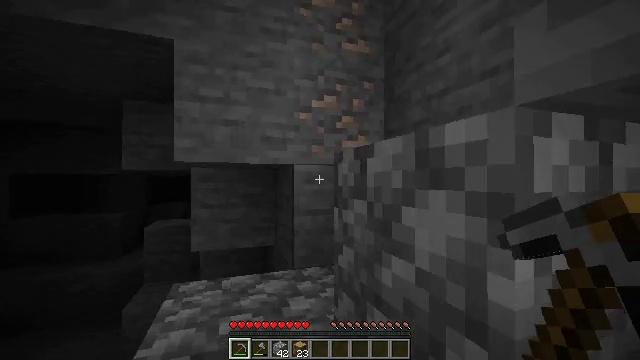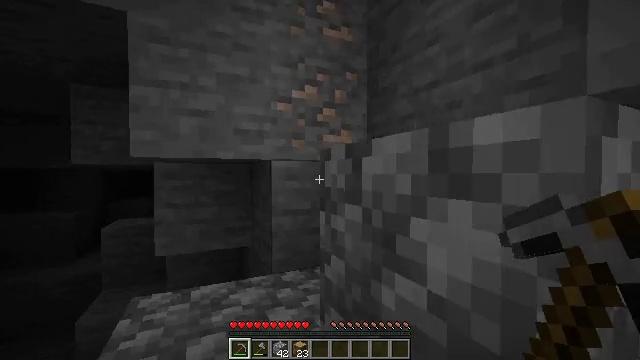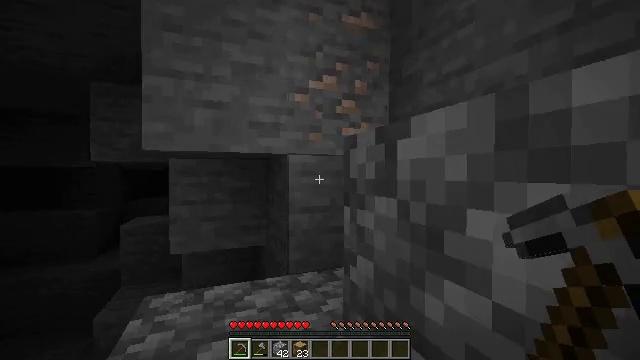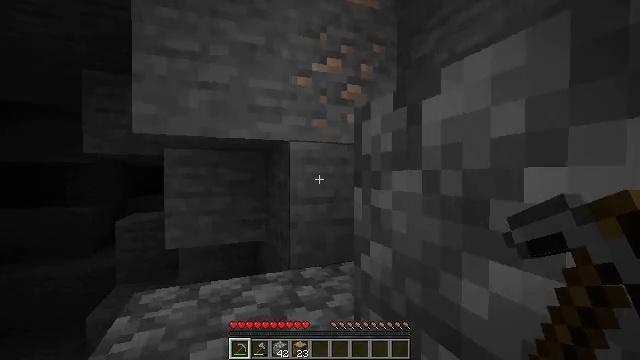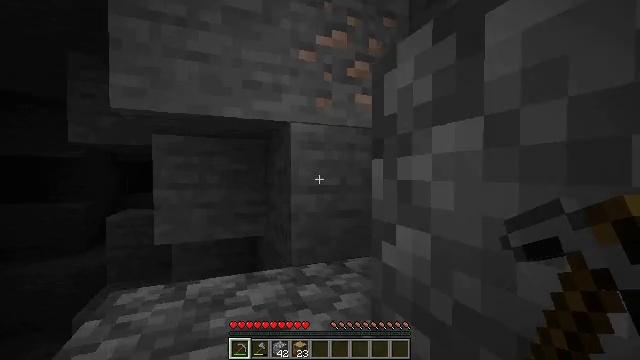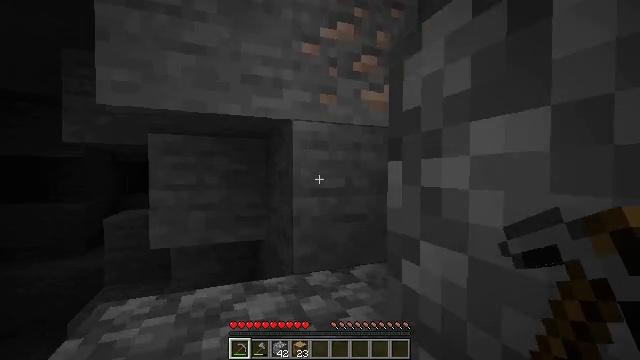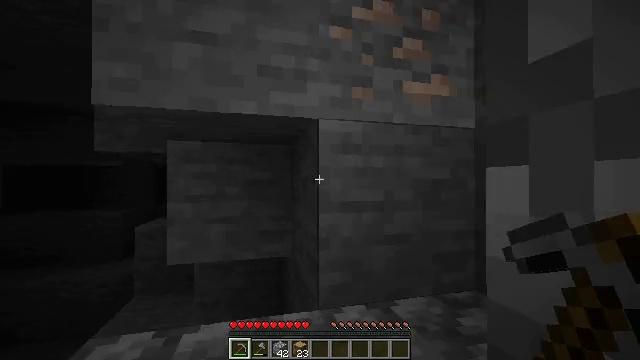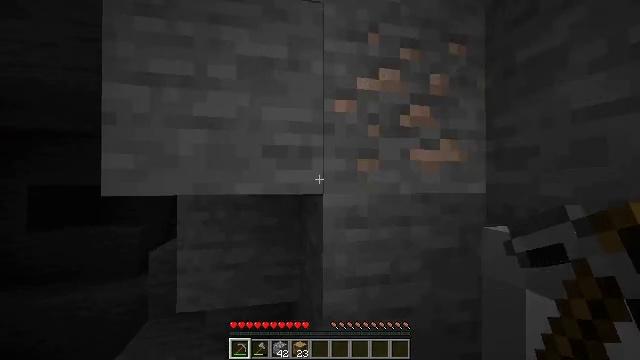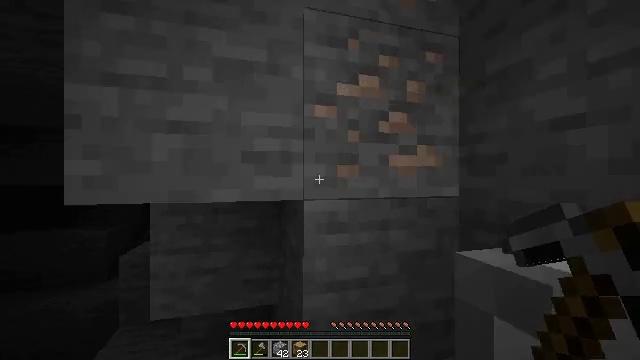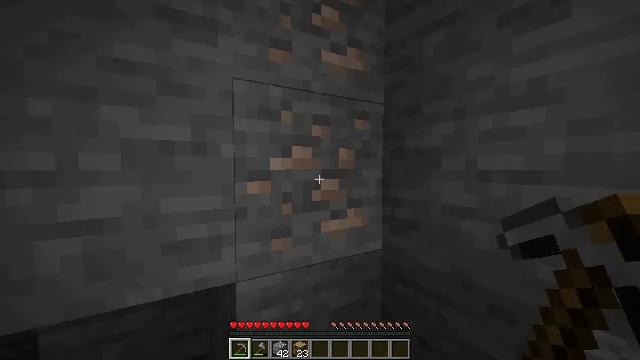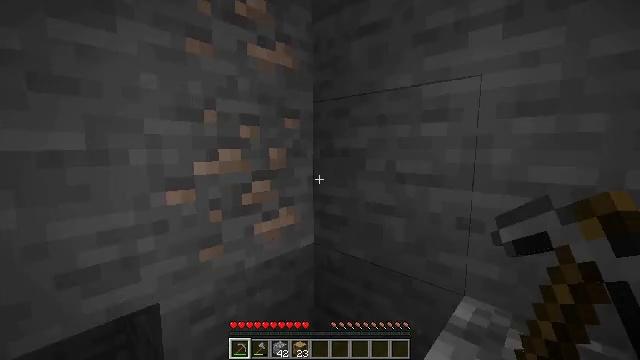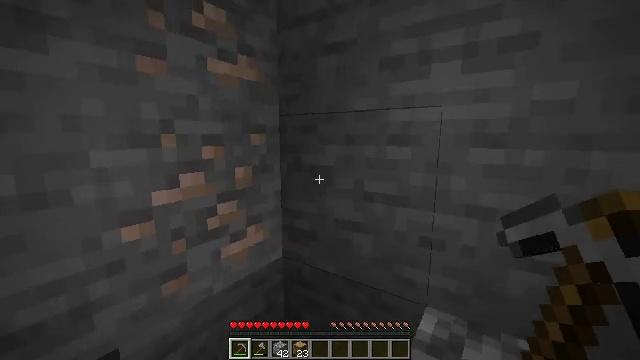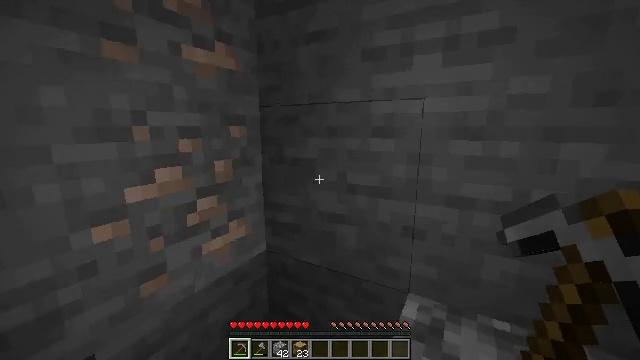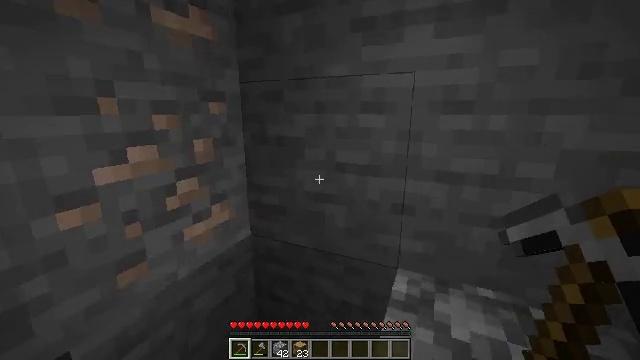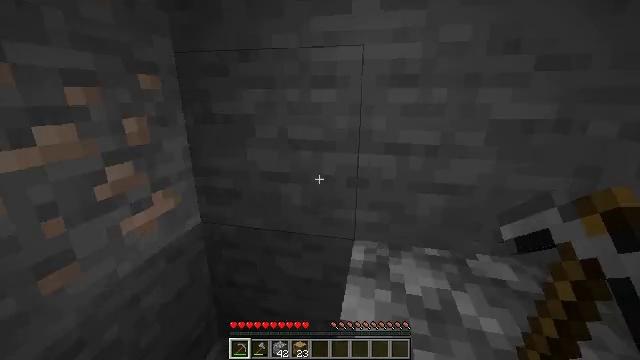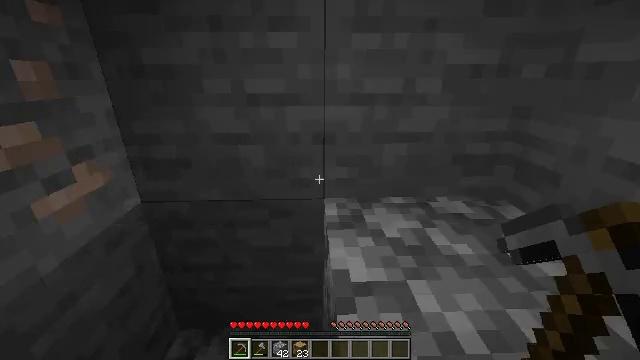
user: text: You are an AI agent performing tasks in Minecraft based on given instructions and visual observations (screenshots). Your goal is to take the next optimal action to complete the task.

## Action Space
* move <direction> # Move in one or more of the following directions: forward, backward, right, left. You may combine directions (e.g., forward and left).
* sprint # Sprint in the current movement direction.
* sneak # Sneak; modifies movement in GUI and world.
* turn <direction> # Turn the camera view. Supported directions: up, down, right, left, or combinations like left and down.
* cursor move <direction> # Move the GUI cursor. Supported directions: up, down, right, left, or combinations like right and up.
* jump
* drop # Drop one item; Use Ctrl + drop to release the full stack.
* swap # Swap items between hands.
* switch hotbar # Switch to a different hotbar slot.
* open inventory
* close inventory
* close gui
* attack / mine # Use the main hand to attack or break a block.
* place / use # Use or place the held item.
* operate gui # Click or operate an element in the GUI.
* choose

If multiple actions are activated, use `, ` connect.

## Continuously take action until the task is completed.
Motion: motion action
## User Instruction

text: Gather oak leaves by attacking.
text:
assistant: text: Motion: move forward, turn right and down
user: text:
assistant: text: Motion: move forward, turn left
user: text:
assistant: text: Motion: move forward
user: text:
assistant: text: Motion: move forward
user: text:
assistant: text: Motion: move forward
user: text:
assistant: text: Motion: move forward, turn left and up
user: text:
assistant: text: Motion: move forward, turn left, jump
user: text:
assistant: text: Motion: move forward, turn right, jump
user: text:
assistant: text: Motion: move forward, turn right and down, jump
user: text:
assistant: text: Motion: move forward, turn right and down, jump
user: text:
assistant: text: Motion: move forward, turn right and down
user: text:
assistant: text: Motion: move forward and move left, turn right and down
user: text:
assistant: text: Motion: move forward and move left, turn right and down
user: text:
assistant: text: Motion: move forward and move left, turn right and down
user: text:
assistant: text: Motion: move forward and move left, turn right and down
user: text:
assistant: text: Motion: move forward, turn right and down
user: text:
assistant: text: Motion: turn right and down
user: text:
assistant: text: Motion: turn right
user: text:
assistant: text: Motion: move left, turn right
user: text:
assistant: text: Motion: move left, turn right
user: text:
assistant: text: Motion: move left, turn right
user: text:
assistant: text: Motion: move left, turn right
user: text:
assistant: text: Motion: move left, turn right
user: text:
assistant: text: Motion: no_op
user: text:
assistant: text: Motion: no_op
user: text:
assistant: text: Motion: no_op
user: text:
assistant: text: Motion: no_op
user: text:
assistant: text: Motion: turn right
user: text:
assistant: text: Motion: no_op
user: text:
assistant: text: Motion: move left, turn right